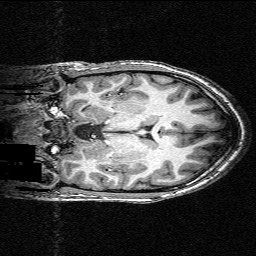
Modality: T1w
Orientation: coronal
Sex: female